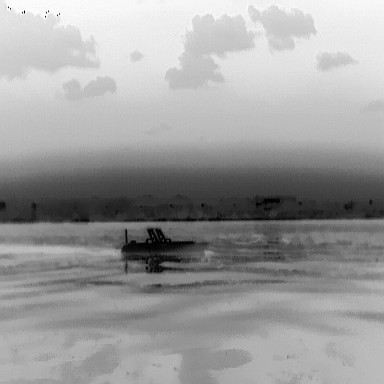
There is a canoe in the infrared image.